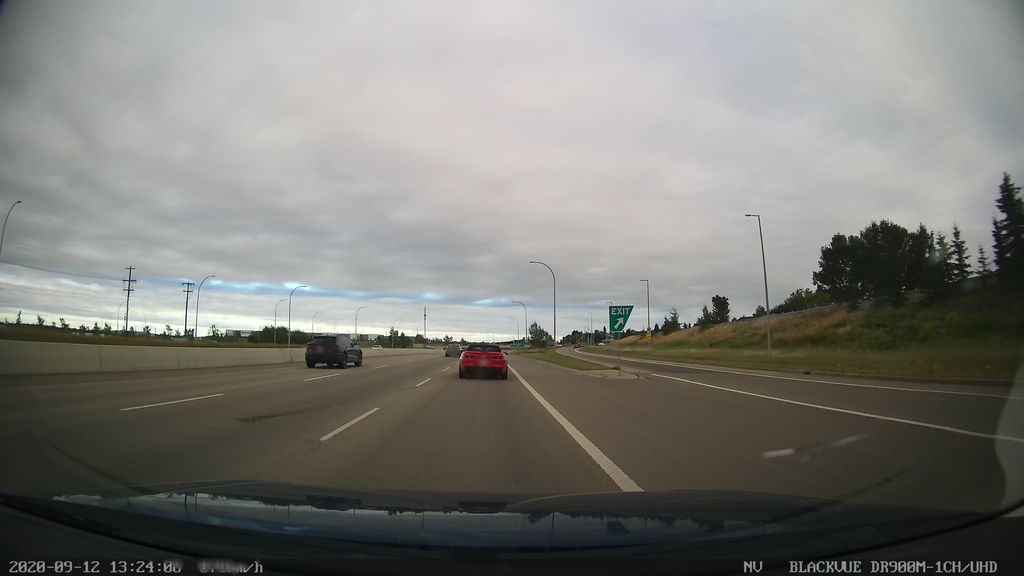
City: edmonton